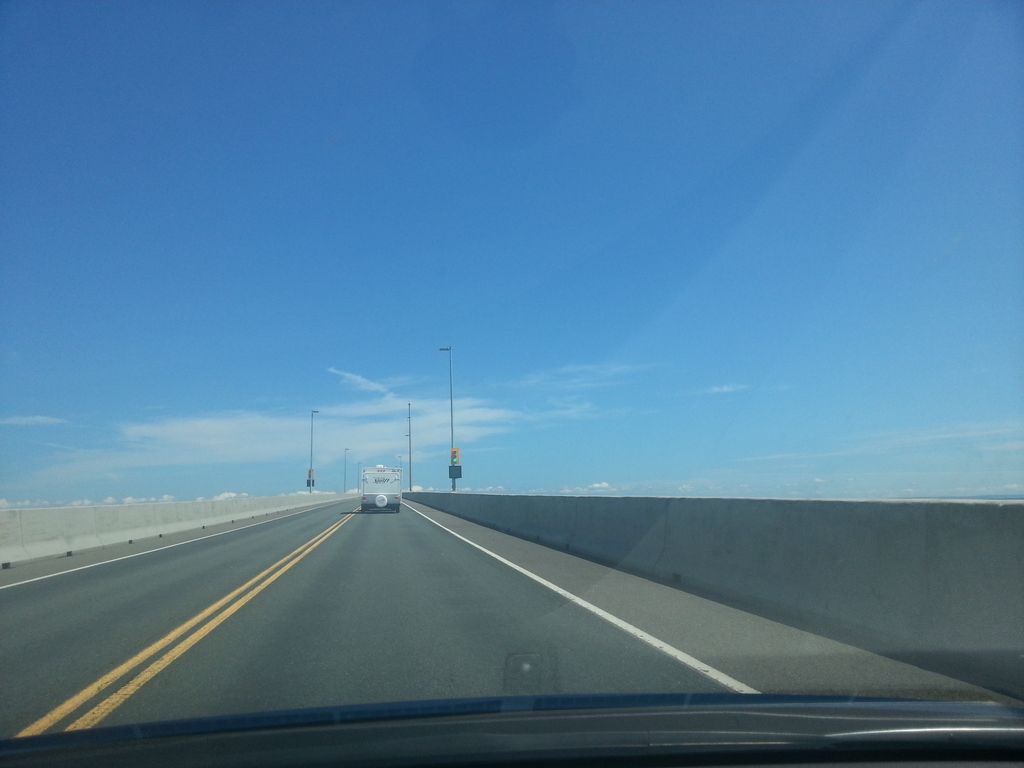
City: charlottetown